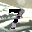
Label: 7